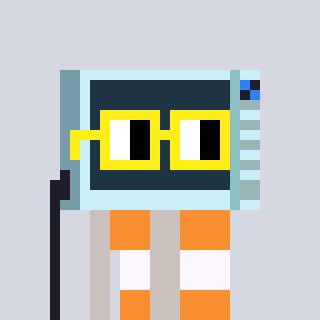
a pixel art character with square yellow glasses, a microwave-shaped head and a foggrey-colored body on a cool background